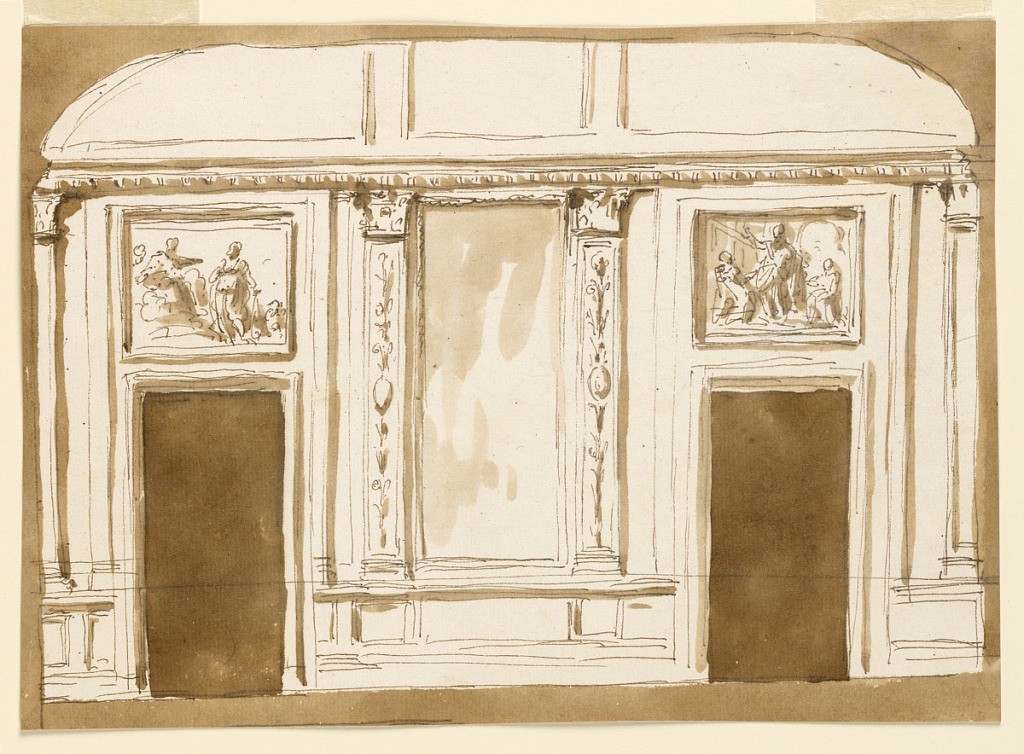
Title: Entrance wall of a salon
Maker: Giuseppe Barberi, Italian, 1746–1809
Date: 1746–1809
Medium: Pen and brown ink, brush and brown wash on off-white laid paper, lined
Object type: Drawing
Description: Entrance wall of a salon.